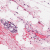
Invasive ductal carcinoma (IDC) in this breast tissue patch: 0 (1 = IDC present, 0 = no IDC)